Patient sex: M
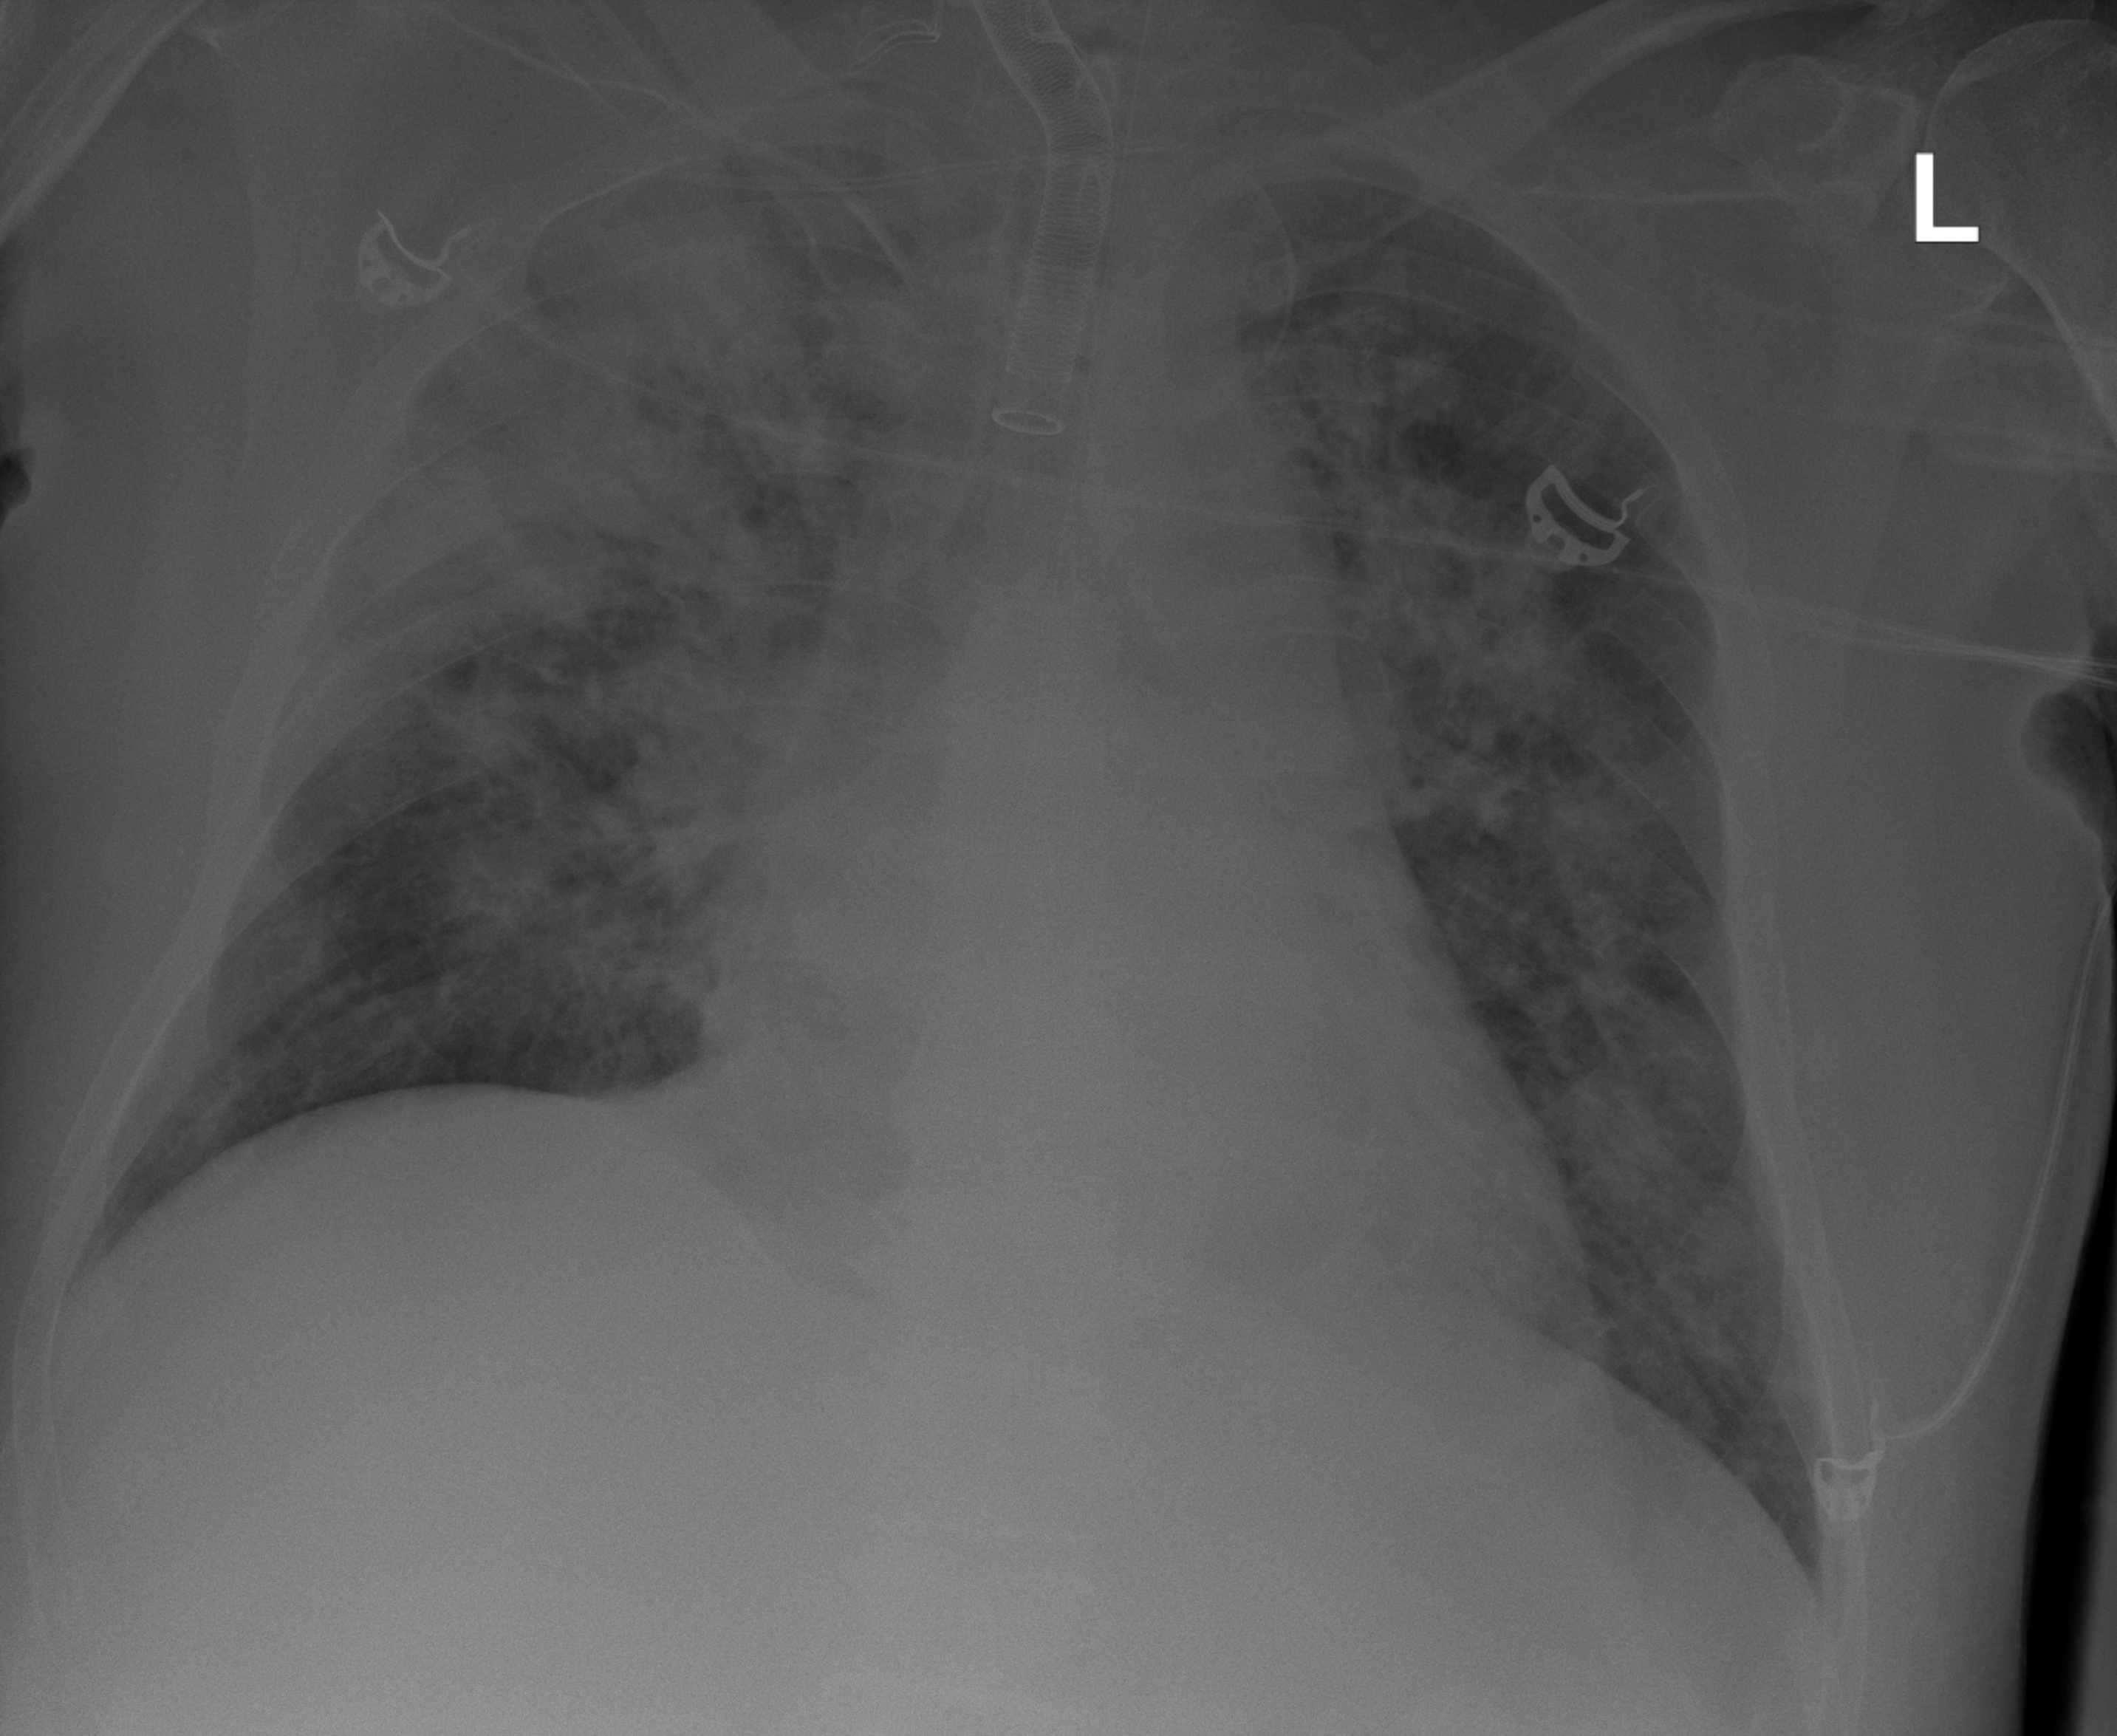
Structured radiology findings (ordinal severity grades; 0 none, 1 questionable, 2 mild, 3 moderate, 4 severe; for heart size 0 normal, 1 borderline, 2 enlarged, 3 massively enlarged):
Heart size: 1
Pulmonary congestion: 2
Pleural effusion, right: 0
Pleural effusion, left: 0
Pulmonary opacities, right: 4
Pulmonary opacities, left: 3
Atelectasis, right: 3
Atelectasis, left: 2